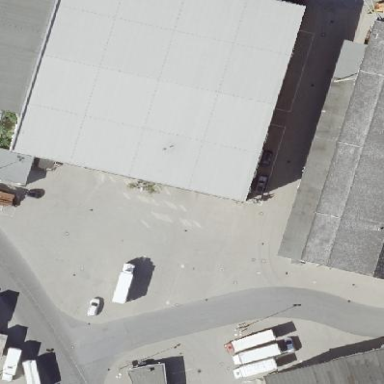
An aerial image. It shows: Warehouse building.